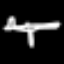
Label: airplane